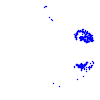
Particle: proton